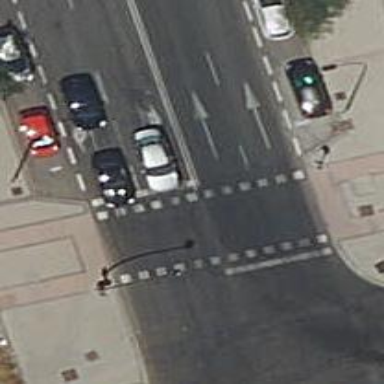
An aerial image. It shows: Road crossing with traffic signals.